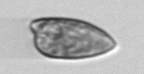
Label: Prorocentrum_dentatum